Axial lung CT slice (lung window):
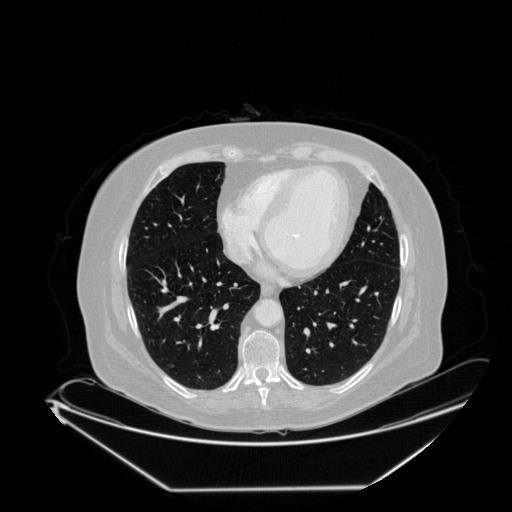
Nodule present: no